Field crop: tomato
Growth stage: 2
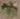
Species: solanum